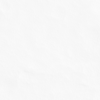
Label: not_dusty